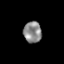
Tissue: lung
Cell type: Epithelial cells
Senescence score: 0.5869
Nuclear area (px): 380
Mean DAPI intensity: 137.379